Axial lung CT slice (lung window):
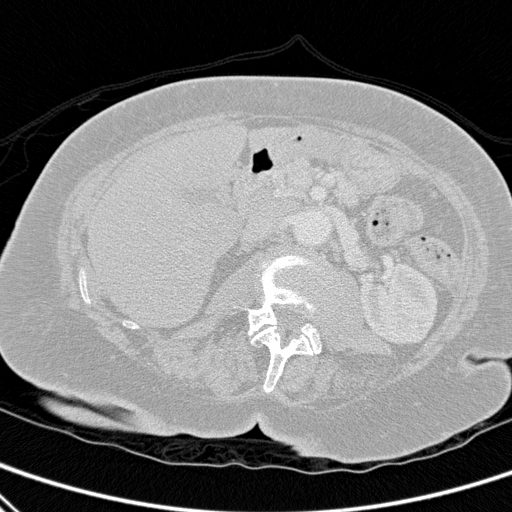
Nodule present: no